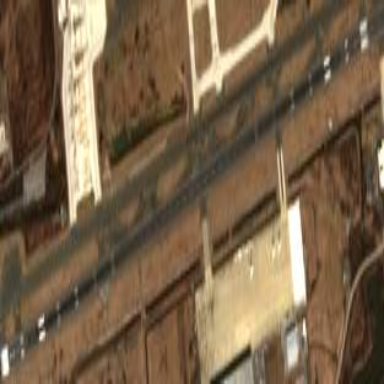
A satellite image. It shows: Area designated as runway within airport.